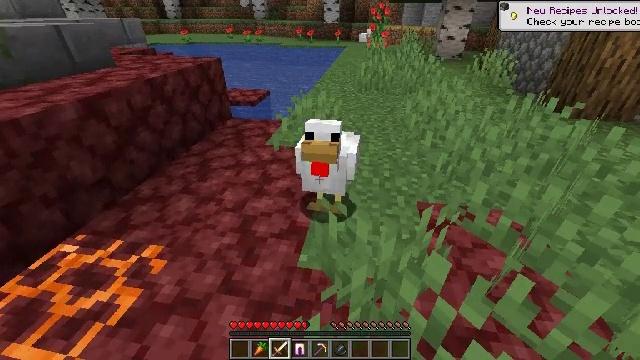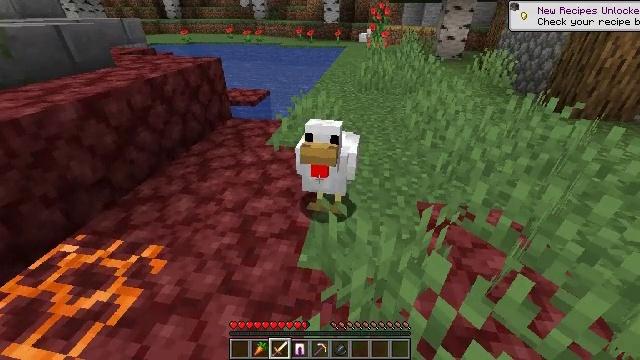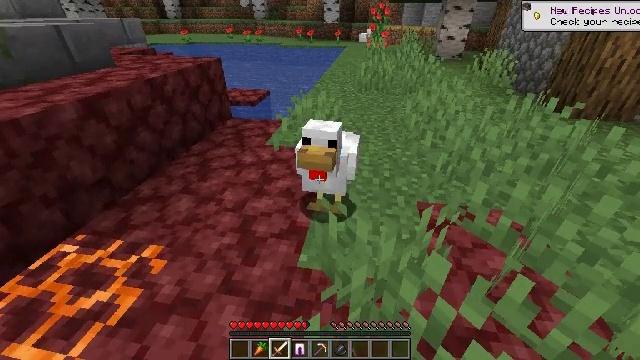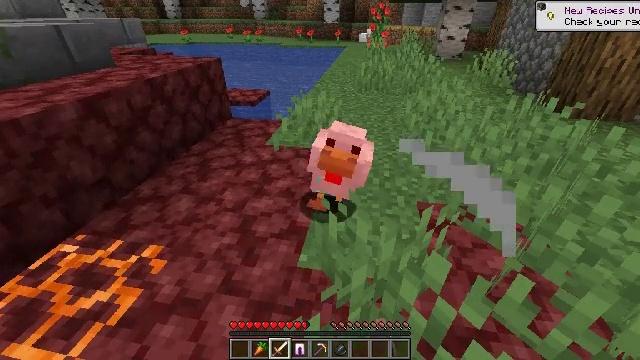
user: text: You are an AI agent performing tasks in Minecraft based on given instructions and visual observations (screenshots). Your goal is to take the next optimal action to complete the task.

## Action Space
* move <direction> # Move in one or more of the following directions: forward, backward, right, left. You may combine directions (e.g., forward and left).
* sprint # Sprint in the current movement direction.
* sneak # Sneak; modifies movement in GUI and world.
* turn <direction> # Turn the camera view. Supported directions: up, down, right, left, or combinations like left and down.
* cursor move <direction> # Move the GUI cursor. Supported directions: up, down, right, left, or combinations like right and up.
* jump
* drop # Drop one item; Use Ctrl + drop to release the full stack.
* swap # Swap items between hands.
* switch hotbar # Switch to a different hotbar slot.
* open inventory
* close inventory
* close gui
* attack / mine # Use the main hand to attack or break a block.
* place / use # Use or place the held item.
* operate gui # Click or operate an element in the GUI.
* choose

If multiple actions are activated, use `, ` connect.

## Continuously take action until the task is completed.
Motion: motion action
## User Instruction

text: Hunt a chicken.
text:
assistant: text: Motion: no_op
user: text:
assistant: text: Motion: no_op
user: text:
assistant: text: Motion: no_op
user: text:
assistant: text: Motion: no_op